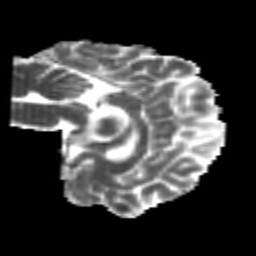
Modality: MD
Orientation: sagittal
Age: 22
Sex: male
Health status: healthy
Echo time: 0.074 s